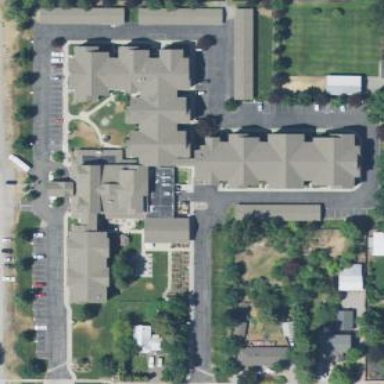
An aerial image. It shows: Retirement home.